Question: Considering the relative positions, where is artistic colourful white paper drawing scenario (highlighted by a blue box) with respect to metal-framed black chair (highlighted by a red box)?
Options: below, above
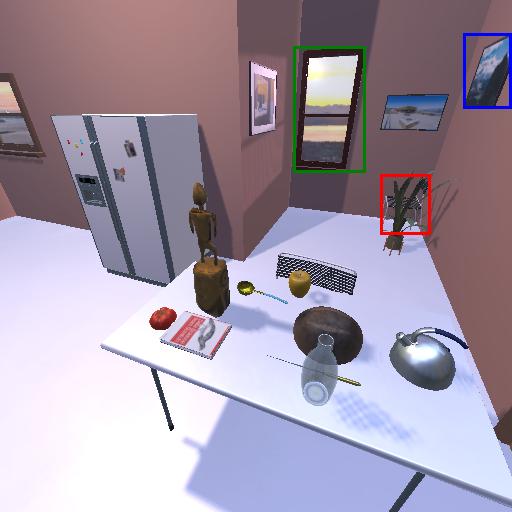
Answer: below